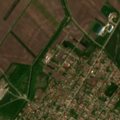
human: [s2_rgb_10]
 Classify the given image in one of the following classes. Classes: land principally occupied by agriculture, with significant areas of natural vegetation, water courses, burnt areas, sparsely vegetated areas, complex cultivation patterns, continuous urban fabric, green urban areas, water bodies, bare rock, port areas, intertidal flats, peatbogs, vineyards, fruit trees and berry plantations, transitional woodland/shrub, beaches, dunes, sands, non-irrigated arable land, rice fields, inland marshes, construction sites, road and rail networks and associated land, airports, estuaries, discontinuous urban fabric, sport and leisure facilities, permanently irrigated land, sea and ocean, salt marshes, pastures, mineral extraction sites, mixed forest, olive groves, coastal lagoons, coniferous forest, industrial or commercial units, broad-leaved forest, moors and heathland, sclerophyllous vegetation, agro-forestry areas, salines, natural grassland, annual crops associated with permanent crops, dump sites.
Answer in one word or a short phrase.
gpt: discontinuous urban fabric, non-irrigated arable land, complex cultivation patterns, land principally occupied by agriculture, with significant areas of natural vegetation